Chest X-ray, AP view. Patient: 44 years old, sex M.
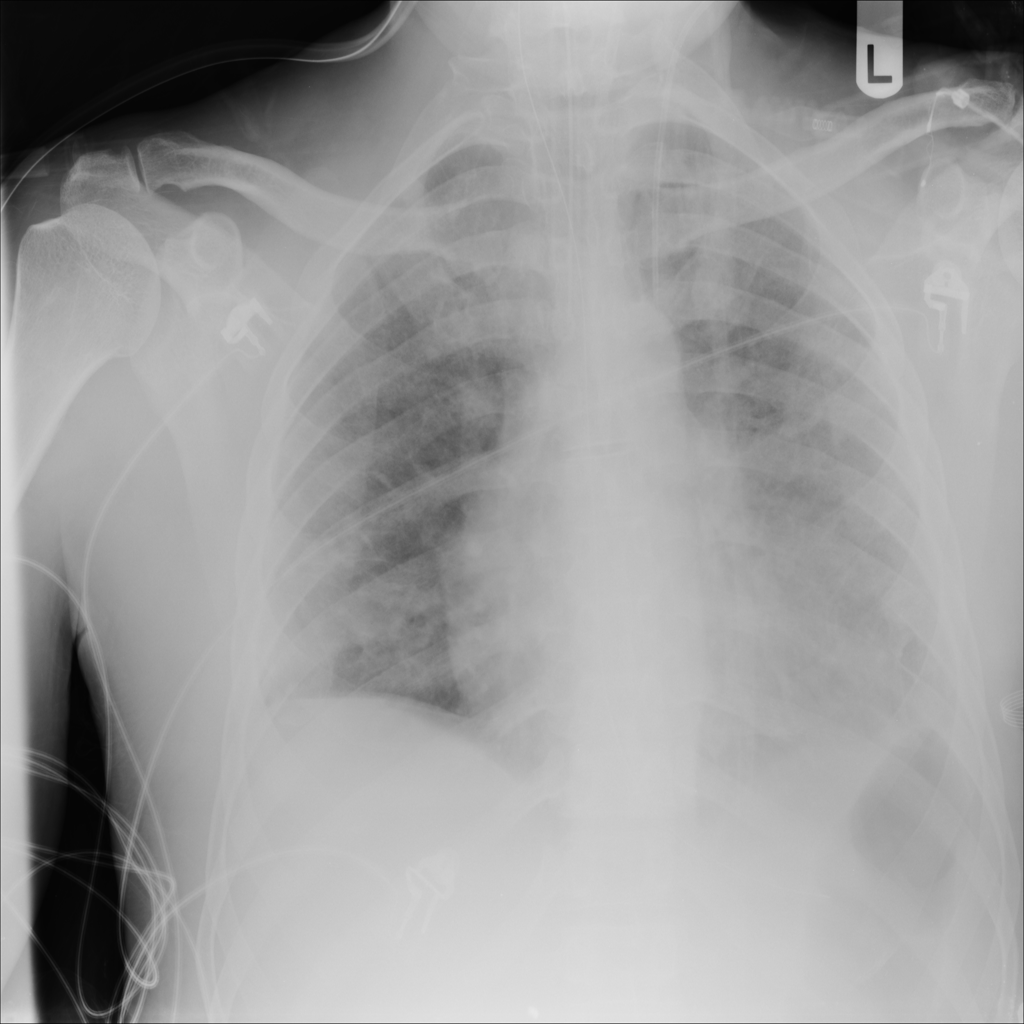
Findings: No Finding